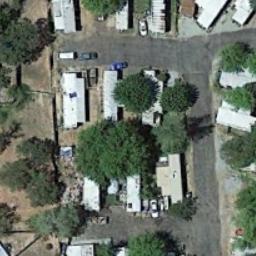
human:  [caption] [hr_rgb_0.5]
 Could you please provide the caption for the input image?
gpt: The mobile home park has some white mobile homes and some trees are among these mobile homes .

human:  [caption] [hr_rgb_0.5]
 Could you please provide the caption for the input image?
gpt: There are three rows of mobile homes .

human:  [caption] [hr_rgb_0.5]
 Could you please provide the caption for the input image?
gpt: Many buildings of different shapes are in mobile home parks .

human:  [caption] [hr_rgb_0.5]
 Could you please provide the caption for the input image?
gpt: There are some buildings and trees in the mobile home park .

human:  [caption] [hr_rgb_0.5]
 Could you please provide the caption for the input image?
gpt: The mobile home park is on the bare land next to some trees .